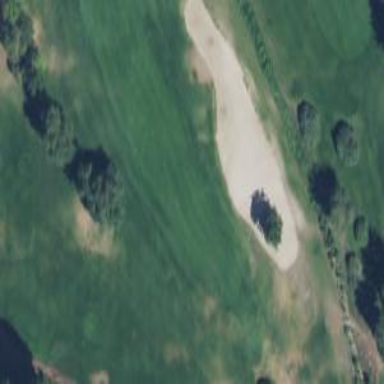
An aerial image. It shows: Sandy area is golf bunker.